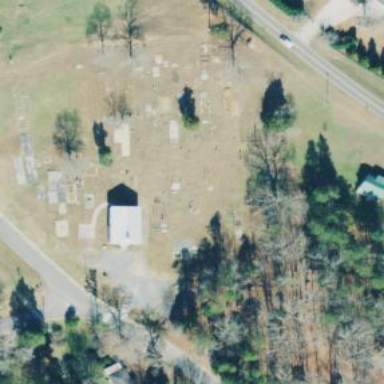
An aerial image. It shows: Grave yard.